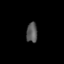
Tissue: lung
Cell type: Smooth muscle cells
Senescence score: 0.5952
Nuclear area (px): 215
Mean DAPI intensity: 88.647